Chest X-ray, AP view. Patient: 35 years old, sex F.
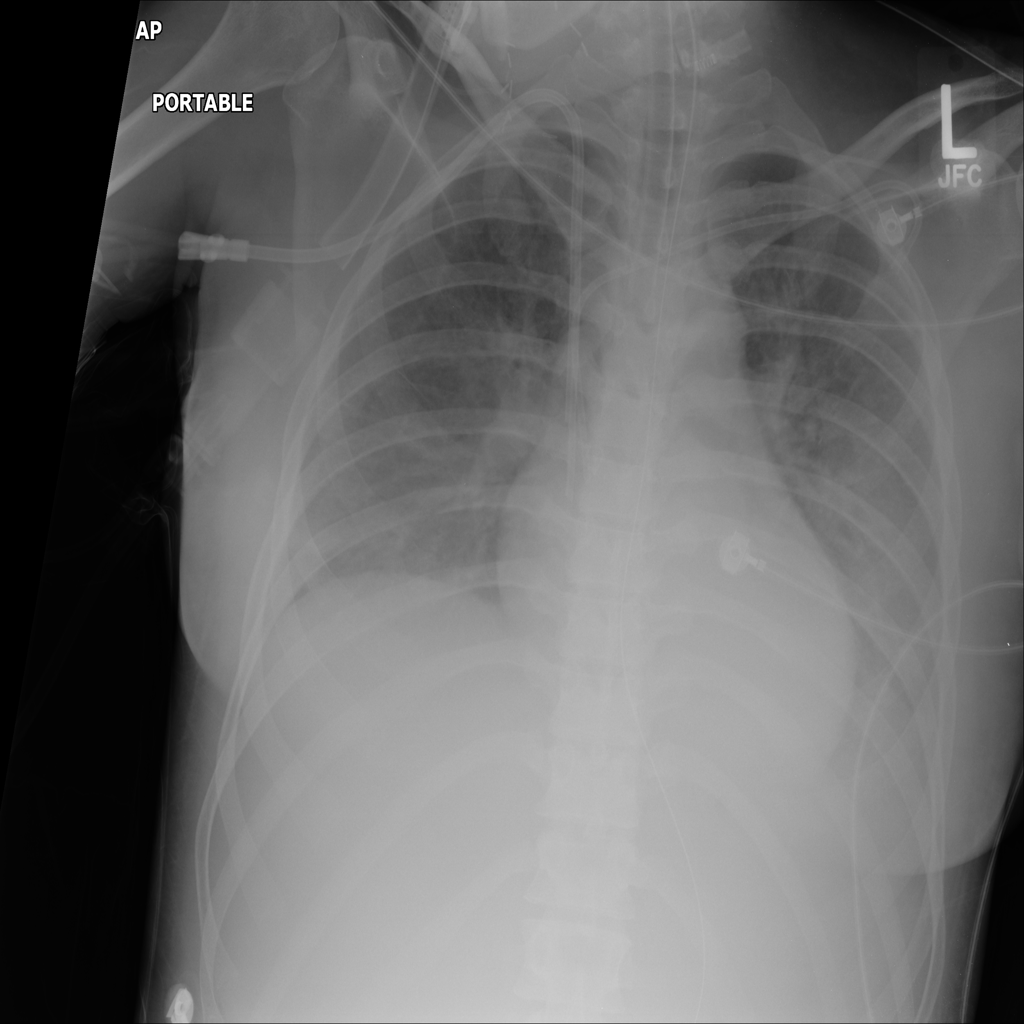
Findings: No Finding